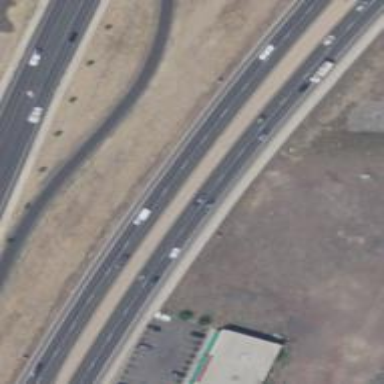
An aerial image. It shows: Trunk highway with expressway features.